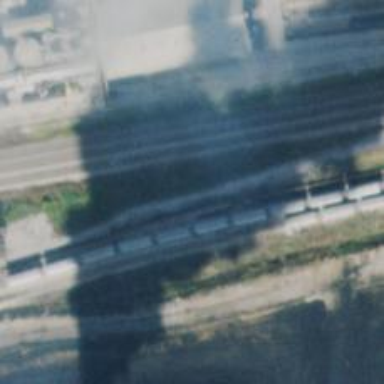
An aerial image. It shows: Rail spur service.